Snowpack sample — Buffalo Mountain, Silverthorne, Colorado, USA (1/25/25, 10:11 AM MST)
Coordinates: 39.6222, -106.1139
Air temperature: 22 °F
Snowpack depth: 110 cm
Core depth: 40 cm
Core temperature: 46.4 °F
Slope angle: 12°, slope face: 102°
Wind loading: high
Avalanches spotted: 0
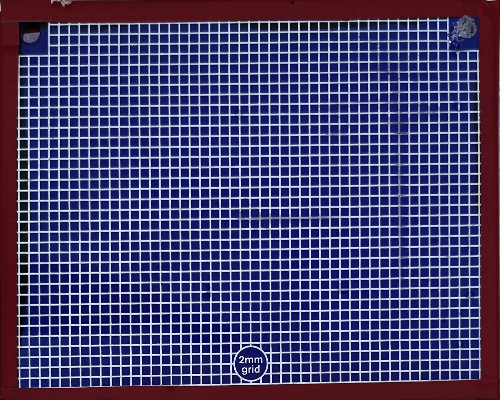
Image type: profile
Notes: No avalanches nearby, collected on the outskirts of a fire break 15 meters from the treeline, on way to Buffalo and Red Mountain